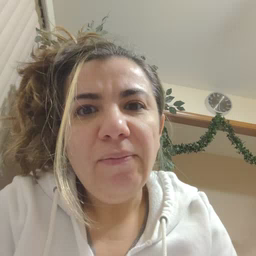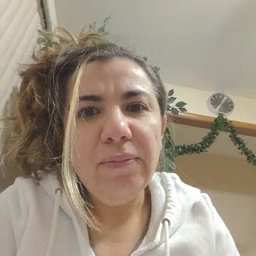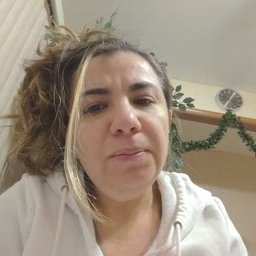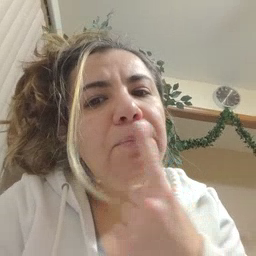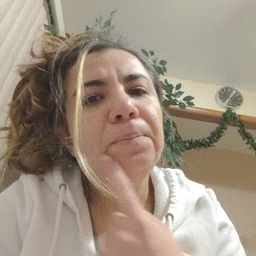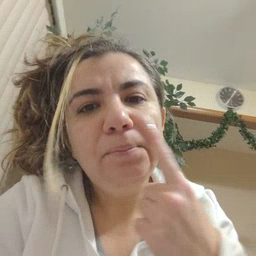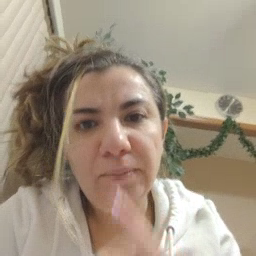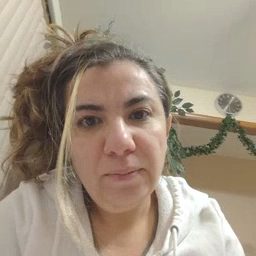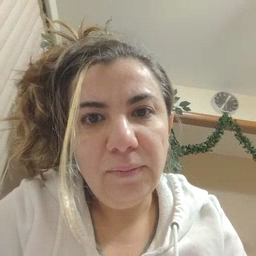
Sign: lips